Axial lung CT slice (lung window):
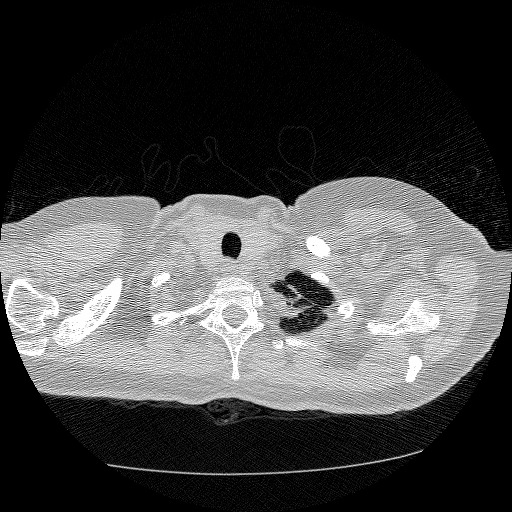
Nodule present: no